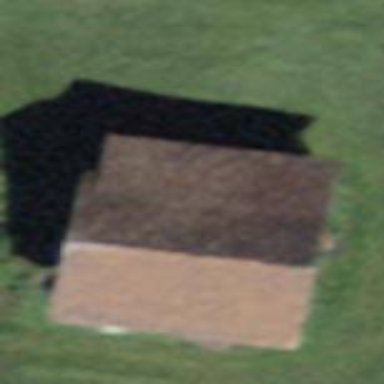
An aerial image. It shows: Rural barn.